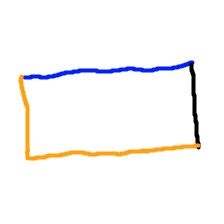
Shape: rectangle